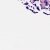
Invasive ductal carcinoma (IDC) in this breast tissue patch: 0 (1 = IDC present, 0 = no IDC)